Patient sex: F
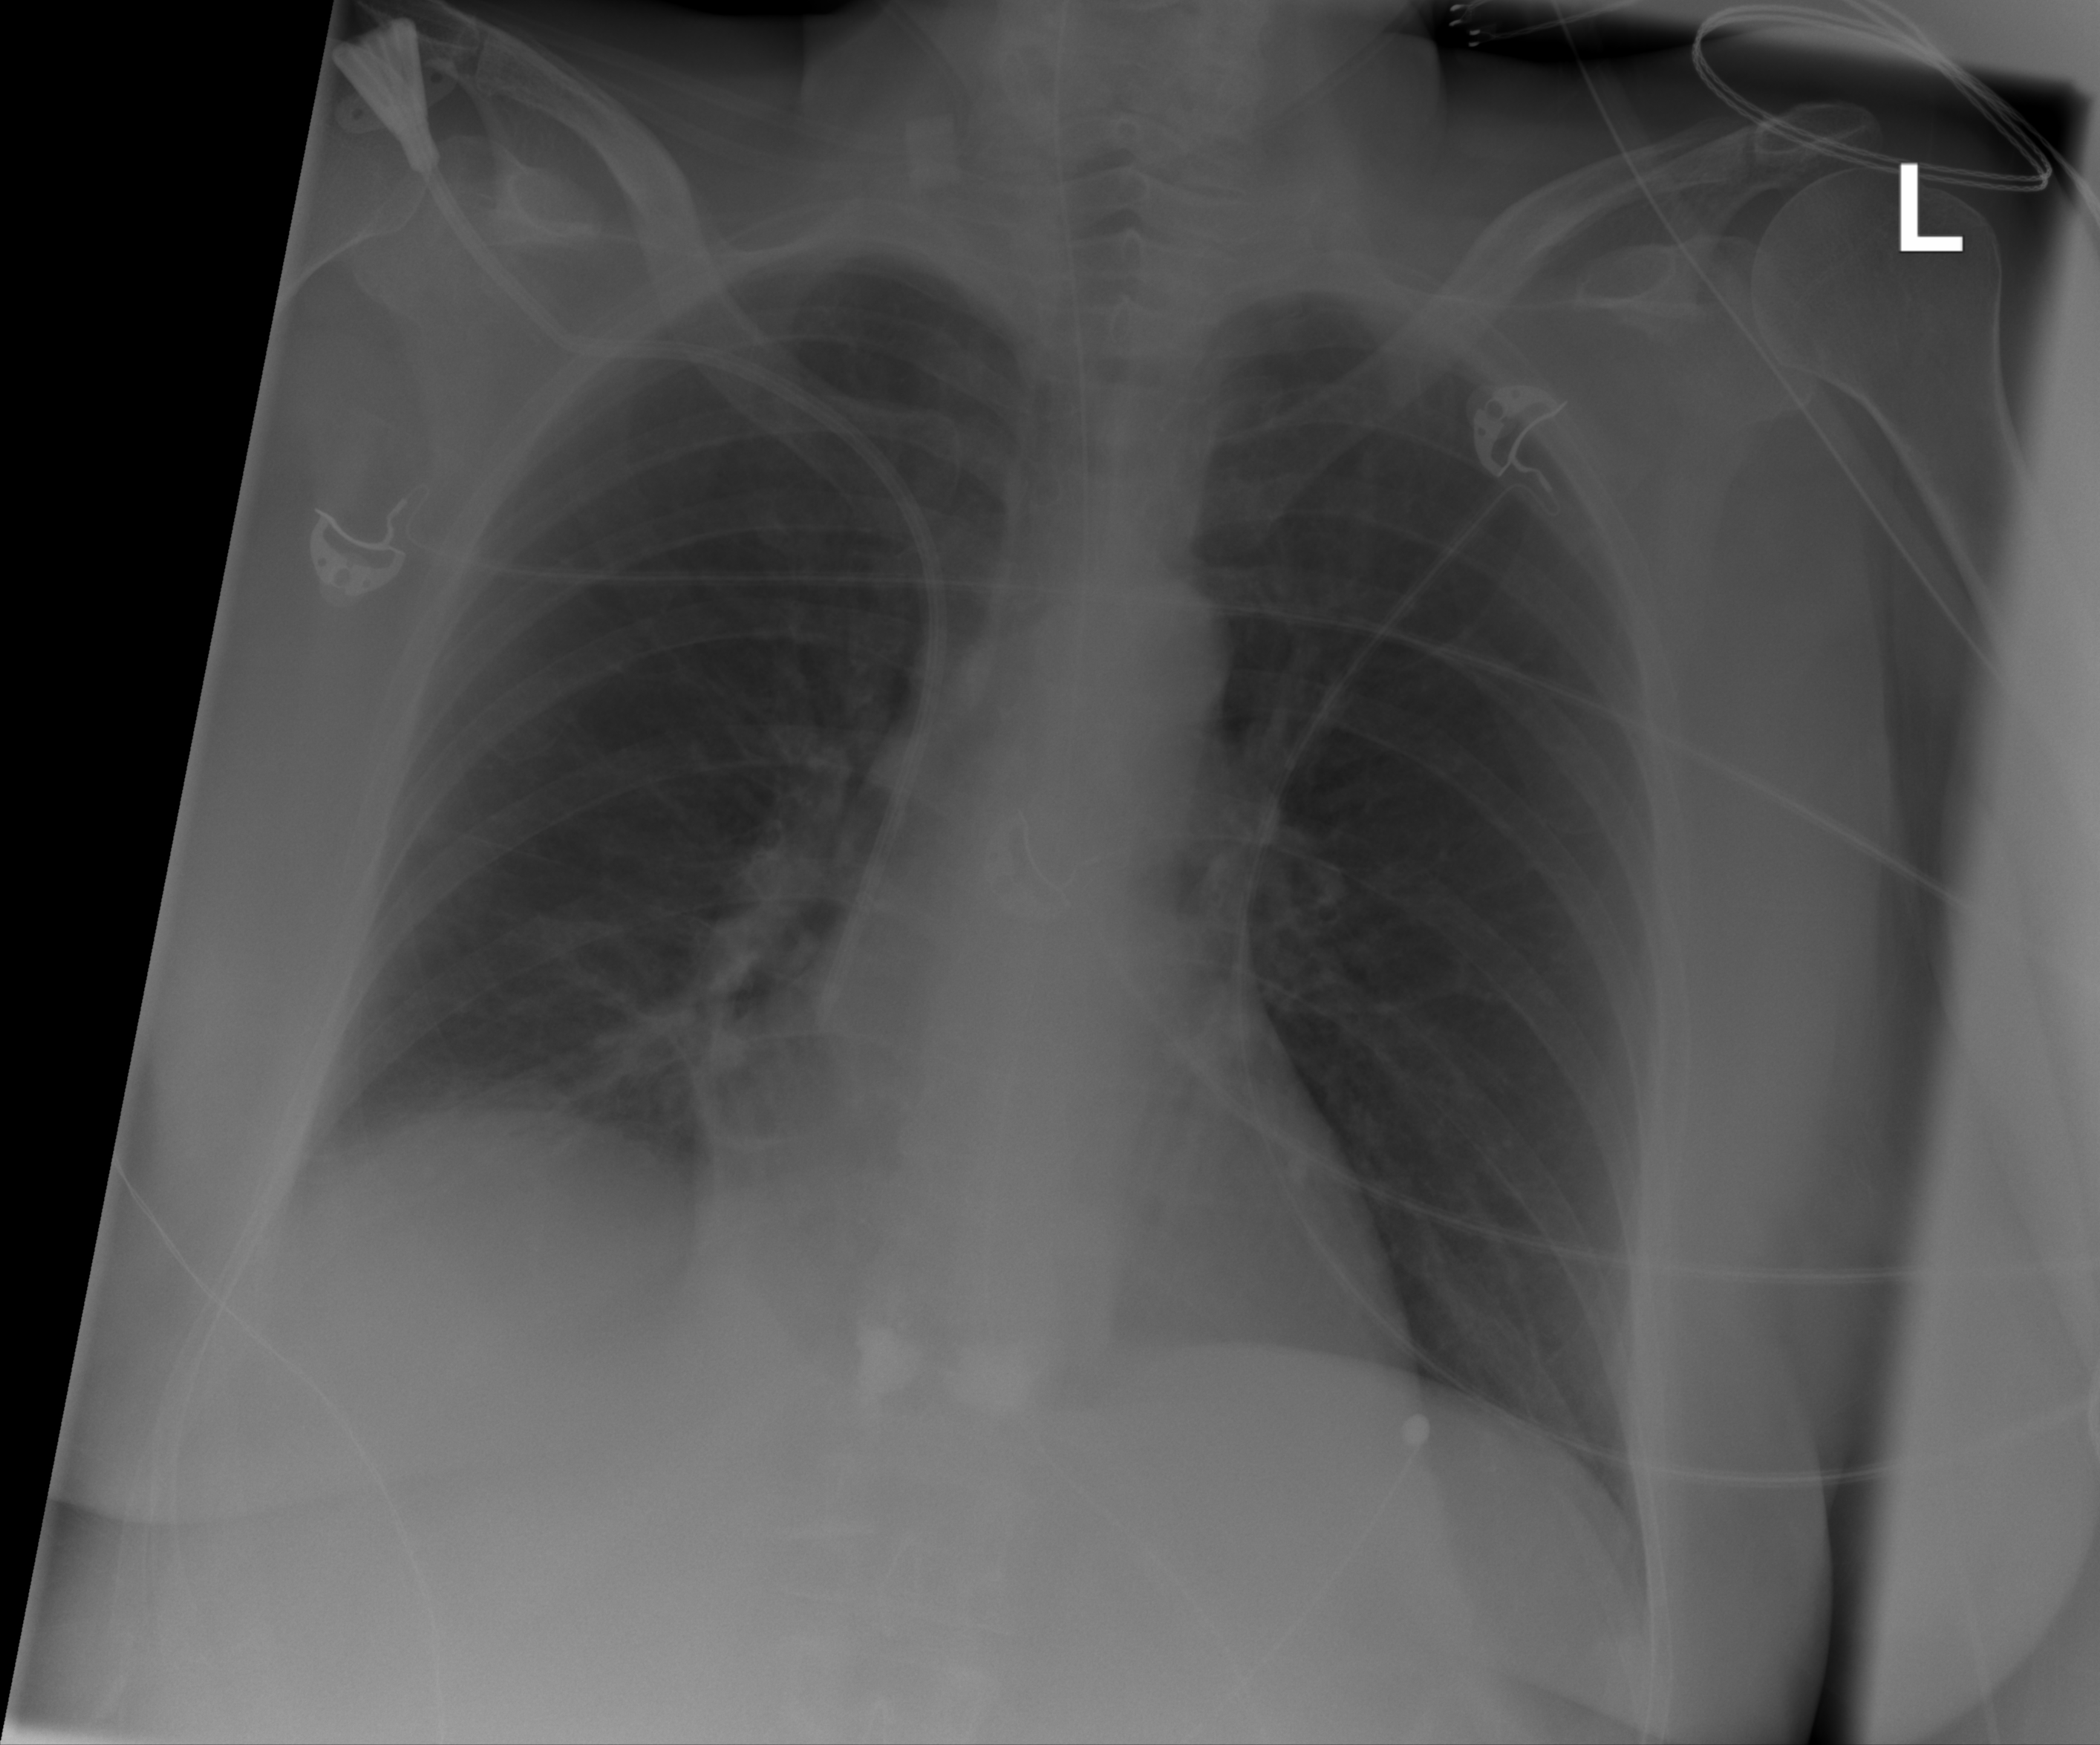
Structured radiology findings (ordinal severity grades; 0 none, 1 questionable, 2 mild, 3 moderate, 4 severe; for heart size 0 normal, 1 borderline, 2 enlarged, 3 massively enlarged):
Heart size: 0
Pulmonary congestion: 0
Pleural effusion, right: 0
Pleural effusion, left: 0
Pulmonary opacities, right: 2
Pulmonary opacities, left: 0
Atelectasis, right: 2
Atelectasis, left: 0